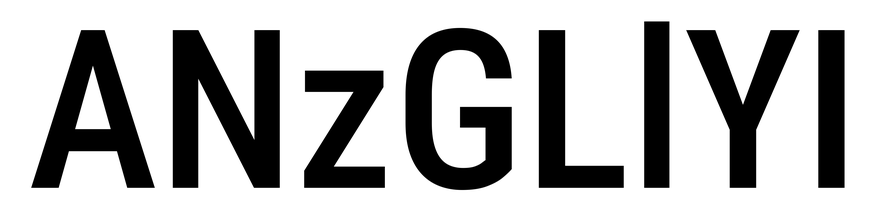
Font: Roboto_Condensed_Medium